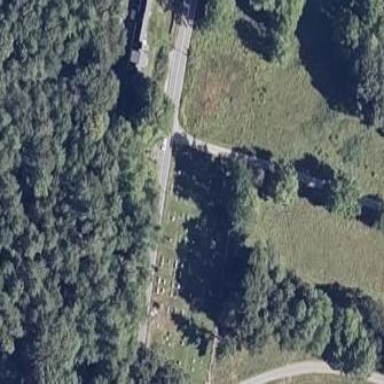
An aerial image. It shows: Cemetery.